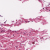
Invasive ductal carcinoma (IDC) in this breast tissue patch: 0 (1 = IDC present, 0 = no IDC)